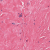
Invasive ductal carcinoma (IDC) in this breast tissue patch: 0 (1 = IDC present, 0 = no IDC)